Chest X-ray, PA view. Patient: 35 years old, sex M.
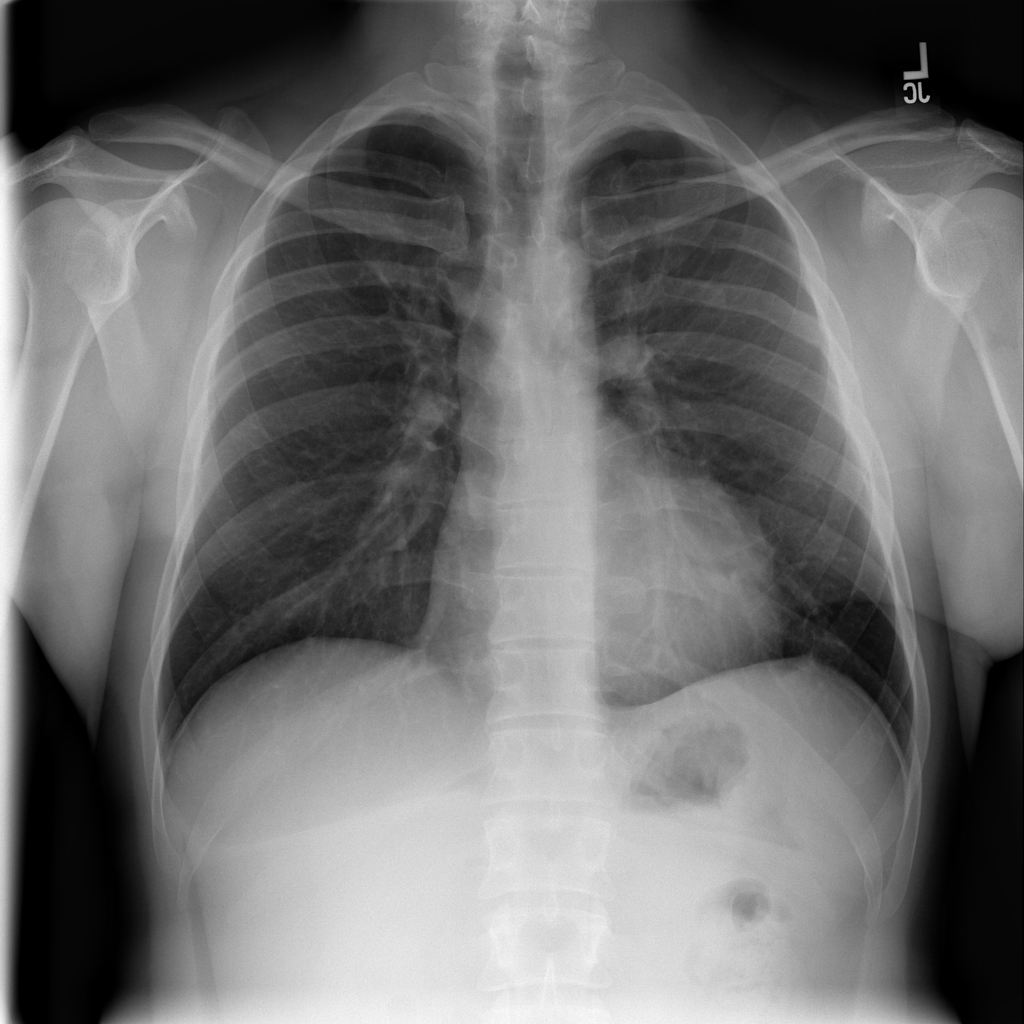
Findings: No Finding